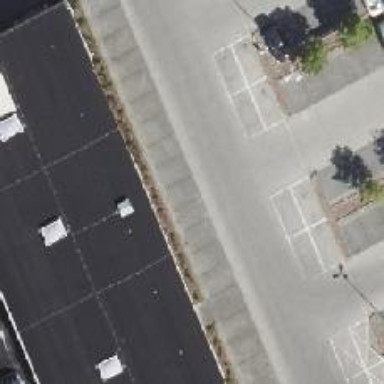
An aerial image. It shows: Parking space is available.